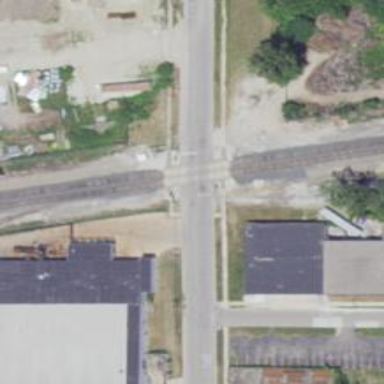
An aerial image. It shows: Railway crossing.